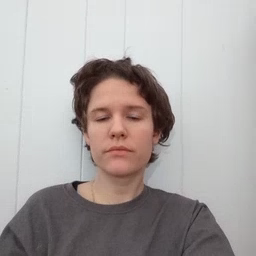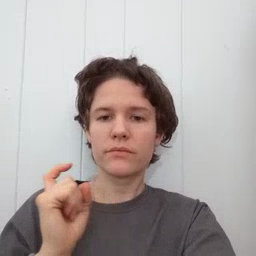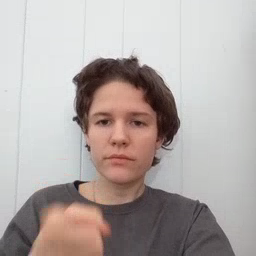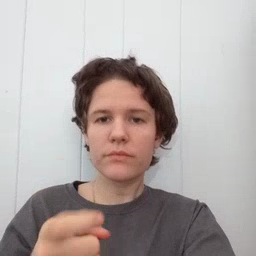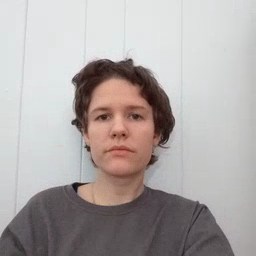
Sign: gift